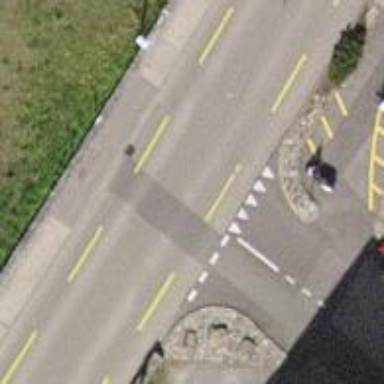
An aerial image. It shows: Primary highway with dedicated lane for cyclists.